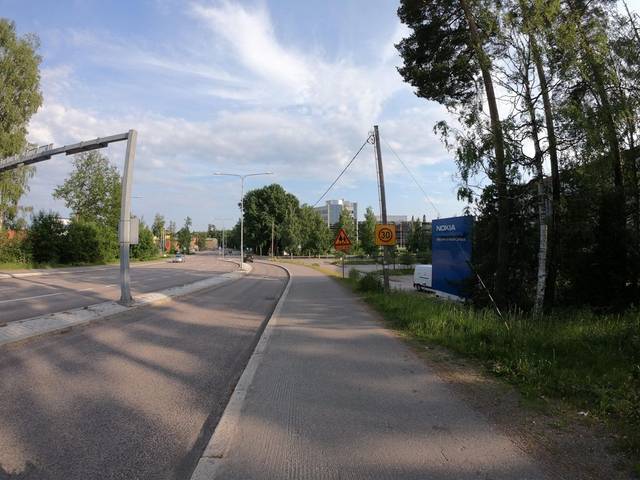
Region: Finland
Coordinates: 60.225, 24.759